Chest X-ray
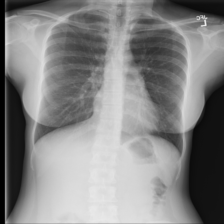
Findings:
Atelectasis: negative
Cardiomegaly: negative
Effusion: negative
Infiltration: negative
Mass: negative
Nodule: negative
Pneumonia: negative
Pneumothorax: negative
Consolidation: negative
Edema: negative
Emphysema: negative
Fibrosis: negative
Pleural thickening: negative
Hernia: negative